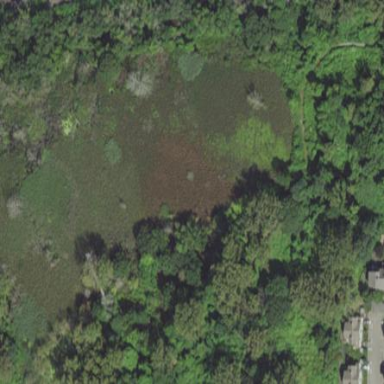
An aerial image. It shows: Beautiful wet meadow natural wetland.